Field crop: maize
Growth stage: 2
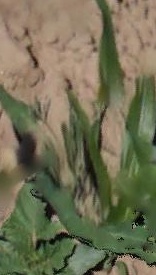
Species: maize